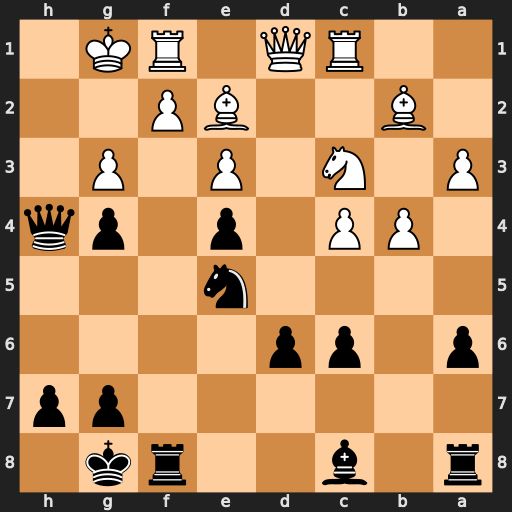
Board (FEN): r1b2rk1/6pp/p1pp4/4n3/1PP1p1pq/P1N1P1P1/1B2BP2/2RQ1RK1
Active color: b
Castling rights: -
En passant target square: -
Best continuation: Qh3 Nxe4 Nf3+ Bxf3 gxf3 Qxf3 Rxf3